【题型】填空题　【知识点】向量　【难度】medium
如图，定圆 $C$ 半径为 3，$A$、$B$ 为圆 $C$ 上的两点，且 $\left| \overrightarrow{AC} + t \overrightarrow{AB} \right|$ 的最小值为 1，则 $\left| \overrightarrow{AB} \right| = $ \underline{\hspace{3cm}}.

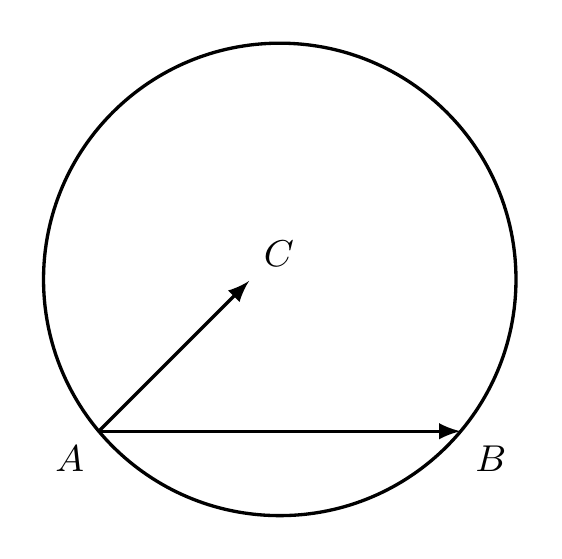
【解答】
\noindent
【详解】当 $t=0$ 时，$\left| \overrightarrow{AC} + t \overrightarrow{AB} \right| = \left| \overrightarrow{AC} \right| = 3$ 不满足题意；
\noindent
当 $t>0$ 时，设 $t \overrightarrow{AB} = \overrightarrow{AE}$，延长 $EA$ 到 $F$，使 $AF = AE$，
\noindent
则 $t \overrightarrow{AB} = \overrightarrow{AE} = \overrightarrow{FA}$，

\noindent
则 $\left| \overrightarrow{AC} + t \overrightarrow{AB} \right| = \left| \overrightarrow{AC} + \overrightarrow{FA} \right| = \left| \overrightarrow{FC} \right|$，
\noindent
取 $AB$ 中点为 $D$，则 $CD \perp AB$，则在 Rt$\triangle CDF$ 中，$\left| \overrightarrow{FC} \right| > \left| CD \right|$，此时 $\left| \overrightarrow{AC} + t \overrightarrow{AB} \right|$ 无最小值不满足题意；
\noindent
当 $t<0$ 时，设 $t \overrightarrow{AB} = \overrightarrow{GA}$，

\noindent
则 $\overrightarrow{AC} + t \overrightarrow{AB} = \overrightarrow{AC} + \overrightarrow{GA} = \overrightarrow{GC}$，
\noindent
取 $AB$ 中点为 $D$，则 $CD \perp AB$，
\noindent
由图可知，$\left| \overrightarrow{AC} + t \overrightarrow{AB} \right| = \left| \overrightarrow{GC} \right| \geq \left| CD \right|$，
\noindent
$\because \left| \overrightarrow{AC} + t \overrightarrow{AB} \right|$ 的最小值为 1，
\noindent
$\therefore \left| CD \right| = 1$，$\therefore \left| \overrightarrow{AB} \right| = 2 \sqrt{ \left| \overrightarrow{AC} \right|^2 - \left| \overrightarrow{CD} \right|^2 } = 2 \sqrt{9 - 1} = 4\sqrt{2}$.
\noindent
故答案为：$4\sqrt{2}$.
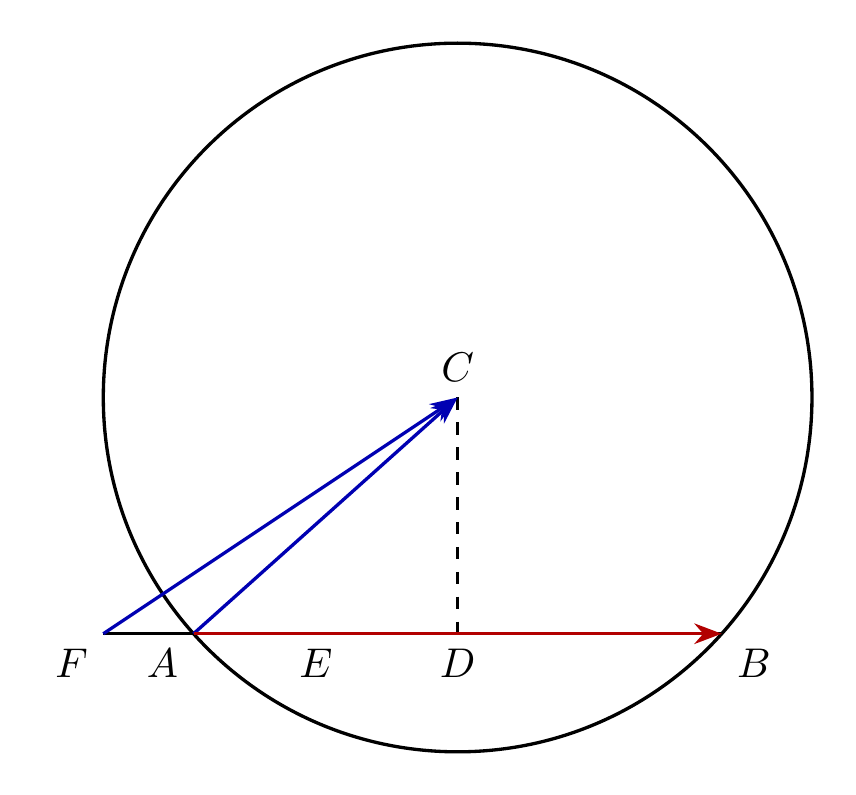
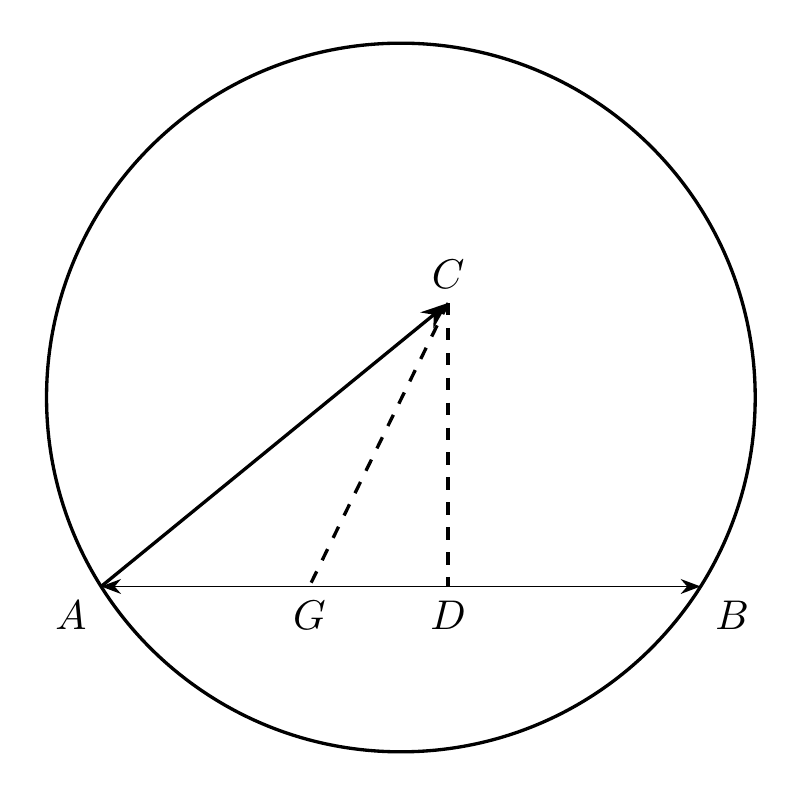